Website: bh-photo
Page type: cross-sells
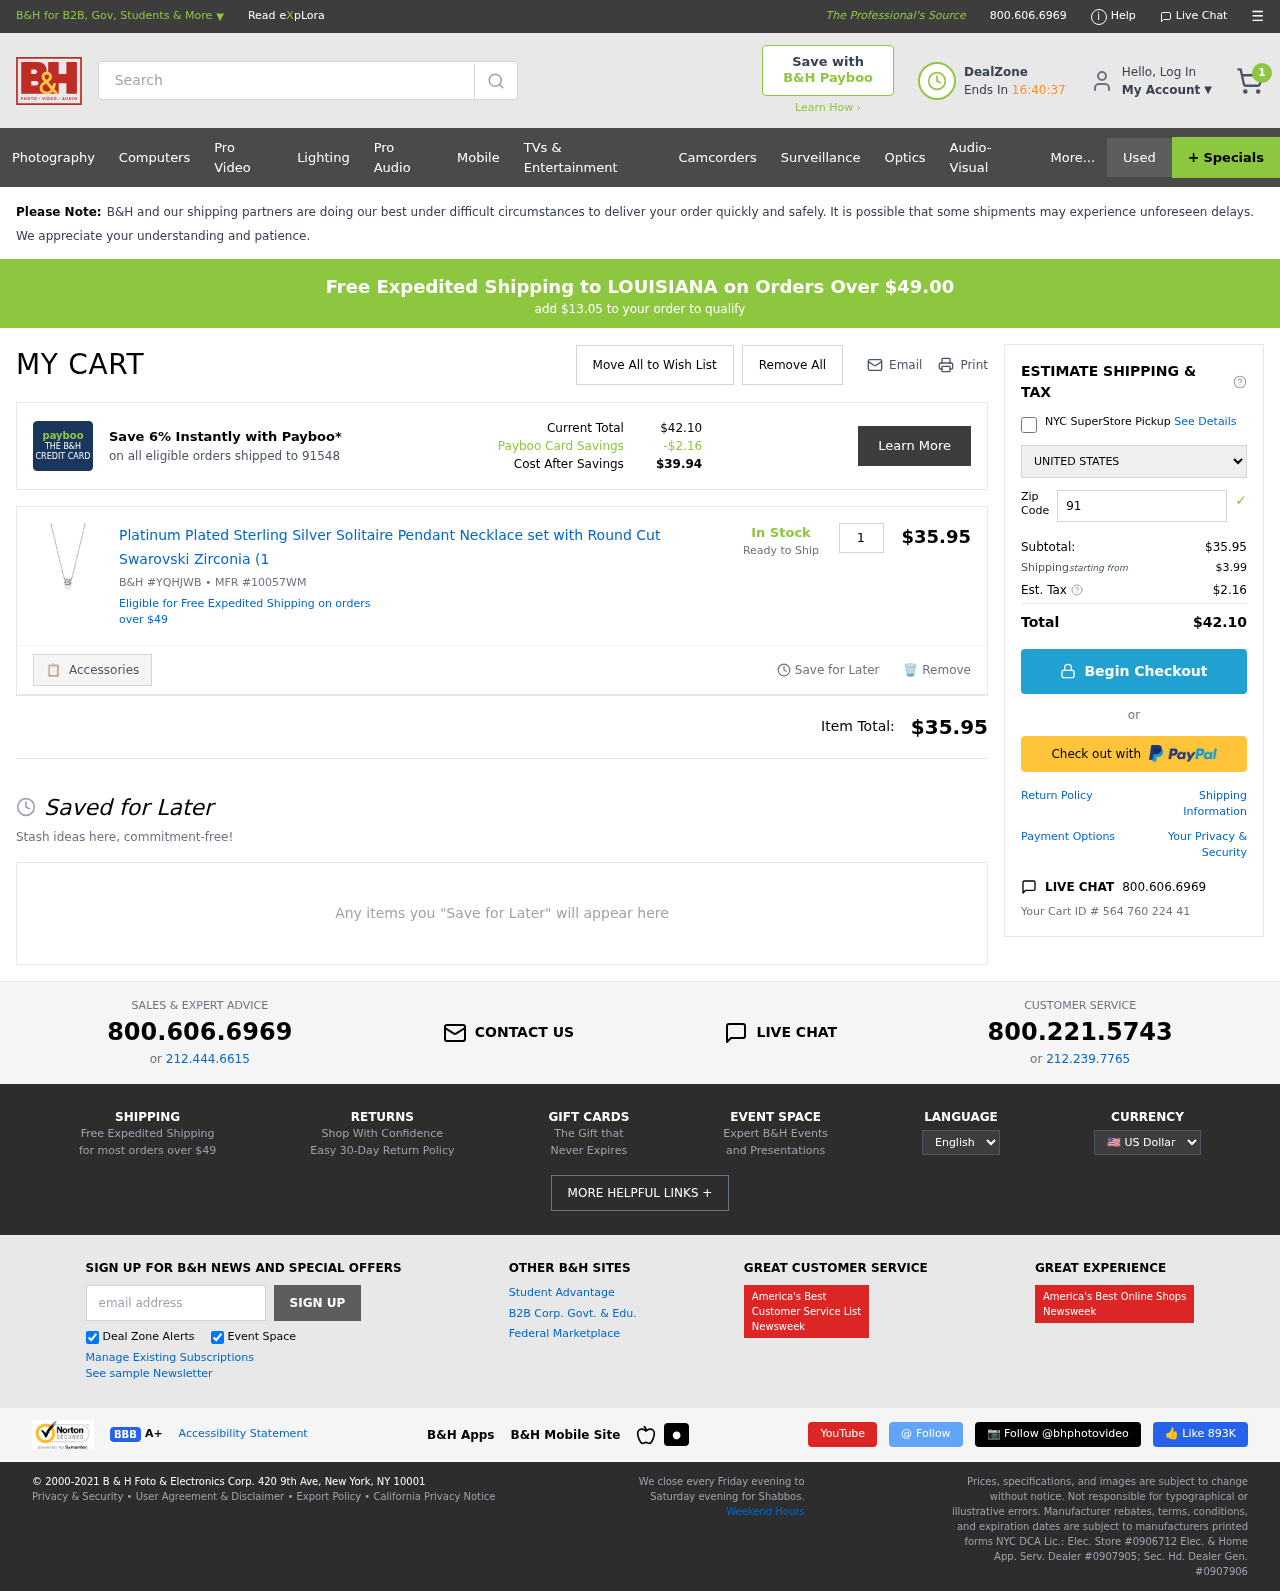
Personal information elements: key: PII_COUNTRY
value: United States
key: PII_POSTCODE
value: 91548
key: PII_STATE
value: LOUISIANA
Product elements: key: PRODUCT1_NAME
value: Platinum Plated Sterling Silver Solitaire Pendant Necklace set with Round Cut Swarovski Zirconia (1
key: PRODUCT1_PRICE
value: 35.95
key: PRODUCT1_QUANTITY
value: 1
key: PRODUCT1_SKU
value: B&H #YQHJWB
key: PRODUCT1_MFR
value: MFR #10057WM
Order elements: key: ORDER_NUM_ITEMS
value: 1
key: SHIPPING_THRESHOLD_REMAINING
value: $13.05
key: ORDER_TOTAL
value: $42.10
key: ORDER_SUBTOTAL
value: $35.95
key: ORDER_SHIPPING_COST
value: $3.99
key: ORDER_TAX
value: $2.16
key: ORDER_ID
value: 564 760 224 41
Search elements: key: HEADER_SEARCH
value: Search
Other elements: key: PAYBOO_SAVINGS
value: -$2.16
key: COST_AFTER_SAVINGS
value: $39.94